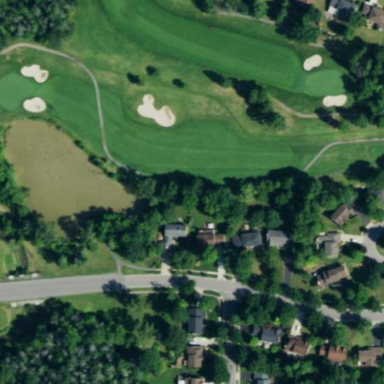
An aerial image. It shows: Water hazard on golf course. The hazard is natural water feature.